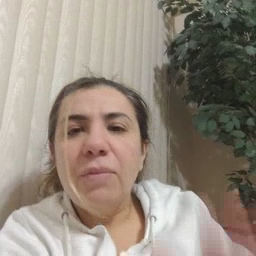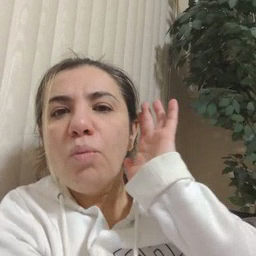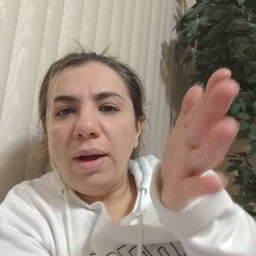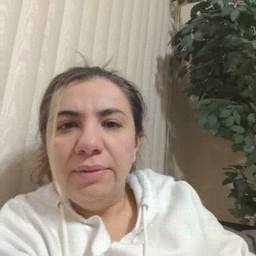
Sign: will